Question: I have a fairly far-out box model for my portfolio website. It's actually really not but it required a little CSS magic to get the chamfer corners to work (I really wonder why chamfer corners do not exist in CSS). See it <URL>.
Now, if you're on Firefox, and you navigate to my resume, you'll see a very mysterious margin going on at the top that I just can't seem to figure out. I was wondering if anyone could poke around with the Firefox dev tools and possibly figure out where this is coming from because I can't seem to figure it out. You may also notice a few other little graphical glitches on Firefox that are not present in any other browser, but hey, what can I say, I like that box look and I ain't gonna compromise.
Image depiction (from FF7.0.1, win7):

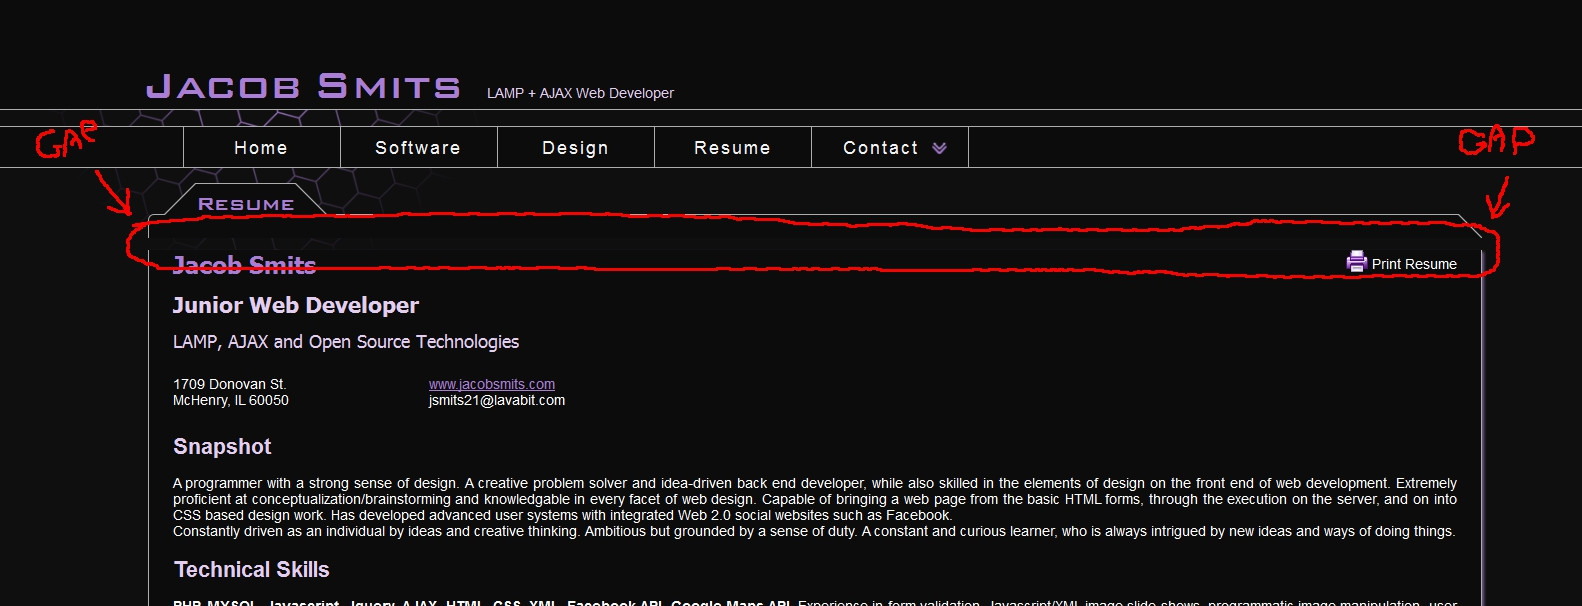
Answer: Add 'display: inline-block;' to '.box_content'.
Not sure whats causing it but that should fix it. At least it did on my computer.